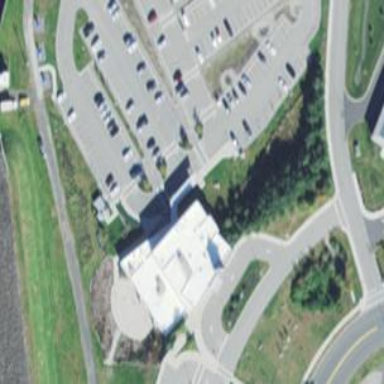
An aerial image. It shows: Public building.